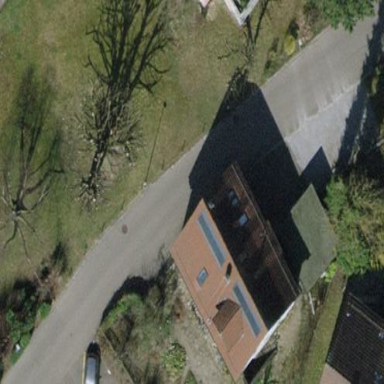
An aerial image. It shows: Building with pitched roof.